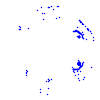
Particle: pion